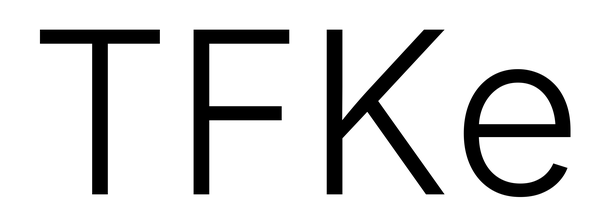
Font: Inter_Light